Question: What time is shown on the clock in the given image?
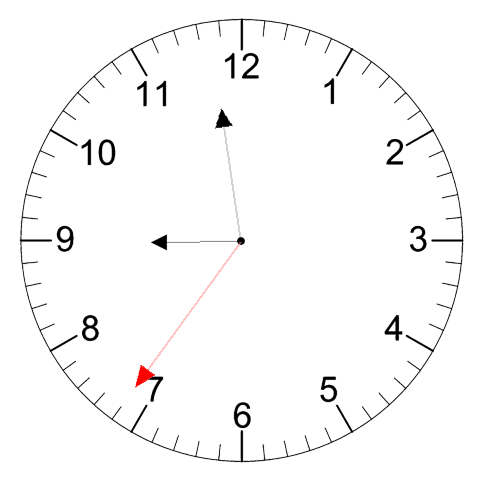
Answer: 08:58:36